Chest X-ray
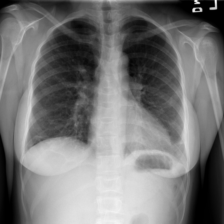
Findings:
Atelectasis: positive
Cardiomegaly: negative
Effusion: positive
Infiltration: negative
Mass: negative
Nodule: negative
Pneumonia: negative
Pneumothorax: negative
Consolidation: negative
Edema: negative
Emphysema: negative
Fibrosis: negative
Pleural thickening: negative
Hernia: negative